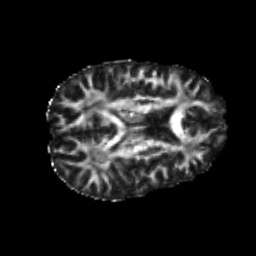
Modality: FA
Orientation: axial
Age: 22
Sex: male
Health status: healthy
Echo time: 0.074 s